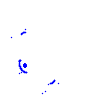
Particle: proton